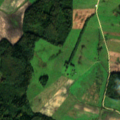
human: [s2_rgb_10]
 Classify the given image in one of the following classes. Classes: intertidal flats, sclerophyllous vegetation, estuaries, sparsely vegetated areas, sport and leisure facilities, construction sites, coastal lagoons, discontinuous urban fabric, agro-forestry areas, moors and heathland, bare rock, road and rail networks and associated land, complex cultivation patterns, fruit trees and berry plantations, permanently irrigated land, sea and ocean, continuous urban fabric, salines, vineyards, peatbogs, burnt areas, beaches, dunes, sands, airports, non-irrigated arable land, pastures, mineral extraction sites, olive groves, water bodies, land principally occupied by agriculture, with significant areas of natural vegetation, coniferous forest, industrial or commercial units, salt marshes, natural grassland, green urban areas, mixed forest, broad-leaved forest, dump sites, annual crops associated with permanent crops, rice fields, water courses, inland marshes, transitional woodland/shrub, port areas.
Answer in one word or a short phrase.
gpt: non-irrigated arable land, pastures, complex cultivation patterns, broad-leaved forest, mixed forest, transitional woodland/shrub